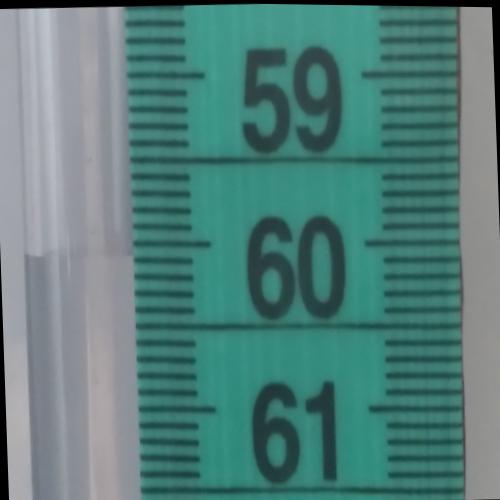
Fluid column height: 60.1 cm